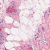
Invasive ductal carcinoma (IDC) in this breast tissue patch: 0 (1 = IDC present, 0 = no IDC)